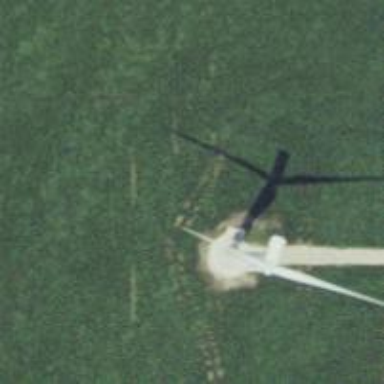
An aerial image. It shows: Wind generator powered by horizontal-axis wind turbine.